【题型】解答题　【知识点】解析几何　【难度】medium
已知$\triangle ABC$的三个顶点$A(1,0)$、$B(-1,\sqrt{2})$、$C\left(3,\dfrac{\sqrt{2}}{2}\right)$。\\[6pt]
(1) 求$\triangle ABC$的三个内角；\\[6pt]
(2) 求$\angle BAC$的平分线所在直线的方程。
【解答】
\noindent
【答案】(1) $A = \arccos\left(-\dfrac{\sqrt{3}}{3}\right),\ B = \arccos\dfrac{3\sqrt{11}}{11},\ C = \arccos\dfrac{5\sqrt{33}}{33}$

\vspace{0.5em}
\noindent
(2) $y = \dfrac{5\sqrt{2} + 3\sqrt{6}}{2}(x - 1)$

\vspace{1em}
\noindent
【分析】（1）根据两点之间的距离公式结合余弦定理、反三角函数即可求得内角大小；

\noindent
（2）根据图形分析角度关系，得斜率关系式，由题意可得直线 $AB$ 和 $AC$ 的斜率，代入求解，即可得结论。

\vspace{1em}
\noindent
【详解】（1）$\triangle ABC$ 的三个顶点 $A(1,0)$、$B(-1,\sqrt{2})$、$C\left(3,\dfrac{\sqrt{2}}{2}\right)$

所以
\[
|AB| = \sqrt{[1 - (-1)]^2 + (0 - \sqrt{2})^2} = \sqrt{6},
\]
\[
|AC| = \sqrt{(1 - 3)^2 + \left(0 - \frac{\sqrt{2}}{2}\right)^2} = \frac{3\sqrt{2}}{2},
\]
\[
|BC| = \sqrt{(-1 - 3)^2 + \left(\sqrt{2} - \frac{\sqrt{2}}{2}\right)^2} = \frac{\sqrt{66}}{2}.
\]

由余弦定理可得
\[
\cos A = \frac{|AB|^2 + |AC|^2 - |BC|^2}{2|AB|\cdot|AC|} = \frac{6 + \frac{9}{2} - \frac{33}{2}}{2 \times \sqrt{6} \times \frac{3\sqrt{2}}{2}} = \frac{-6}{6\sqrt{3}} = -\frac{\sqrt{3}}{3},
\]
\[
\cos B = \frac{|AB|^2 + |BC|^2 - |AC|^2}{2|AB|\cdot|BC|} = \frac{6 + \frac{33}{2} - \frac{9}{2}}{2 \times \sqrt{6} \times \frac{\sqrt{66}}{2}} = \frac{18}{6\sqrt{11}} = \frac{3\sqrt{11}}{11},
\]
\[
\cos C = \frac{|AC|^2 + |BC|^2 - |AB|^2}{2|AC|\cdot|BC|} = \frac{\frac{9}{2} + \frac{33}{2} - 6}{2 \times \frac{3\sqrt{2}}{2} \times \frac{\sqrt{66}}{2}} = \frac{15}{3\sqrt{33}} = \frac{5\sqrt{33}}{33}.
\]

由于 $A,B,C \in (0,\pi)$，所以
\[
A = \arccos\left(-\frac{\sqrt{3}}{3}\right),\quad B = \arccos\frac{3\sqrt{11}}{11},\quad C = \arccos\frac{5\sqrt{33}}{33}.
\]

\vspace{1em}
\noindent
（2）如图，设之下 $BC$ 与 $x$ 轴交于点 $E$，$\angle BAC$ 的平分线交 $BC$ 于点 $D$，设直线 $AD$ 的斜率为 $k$。

因为 $\angle BAD = \angle DAC$，所以 $\angle BAE - \angle DAE = \angle DAE - \angle CAE$，

则
\[
\tan(\angle BAE - \angle DAE) = \tan(\angle DAE - \angle CAE),
\]
所以
\[
\frac{\tan \angle BAE - \tan \angle DAE}{1 + \tan \angle BAE \cdot \tan \angle DAE} = \frac{\tan \angle DAE - \tan \angle CAE}{1 + \tan \angle DAE \cdot \tan \angle CAE},
\]
即
\[
\frac{k_{AB} - k}{1 + k_{AB} \cdot k} = \frac{k - k_{AC}}{1 + k \cdot k_{AC}}.
\]

由题意可得直线 $AB$ 的斜率
\[
k_{AB} = \frac{\sqrt{2} - 0}{-1 - 1} = -\frac{\sqrt{2}}{2},
\]
同理可得直线 $AC$ 的斜率
\[
k_{AC} = \frac{\frac{\sqrt{2}}{2} - 0}{3 - 1} = \frac{\sqrt{2}}{4}.
\]

所以
\[
\frac{\frac{\sqrt{2}}{2} + k}{1 - \frac{\sqrt{2}}{2}k} = \frac{-k + \frac{\sqrt{2}}{4}}{1 +\frac{\sqrt{2}}{4}k},
\]
化简得 $k^2 - 5\sqrt{2}k - 1 = 0$，

解得 $k = \frac{5\sqrt{2} \pm \sqrt{54}}{2}$，结合图象可得  $k = \frac{5\sqrt{2} +\sqrt{54}}{2}$，

$\therefore$ 所求直线方程为
\[
y = \frac{5\sqrt{2} + 3\sqrt{6}}{2}(x - 1).
\]

故 $\angle BAC$ 的平分线所在直线的方程为
\[
y = \frac{5\sqrt{2} + 3\sqrt{6}}{2}(x - 1).
\]
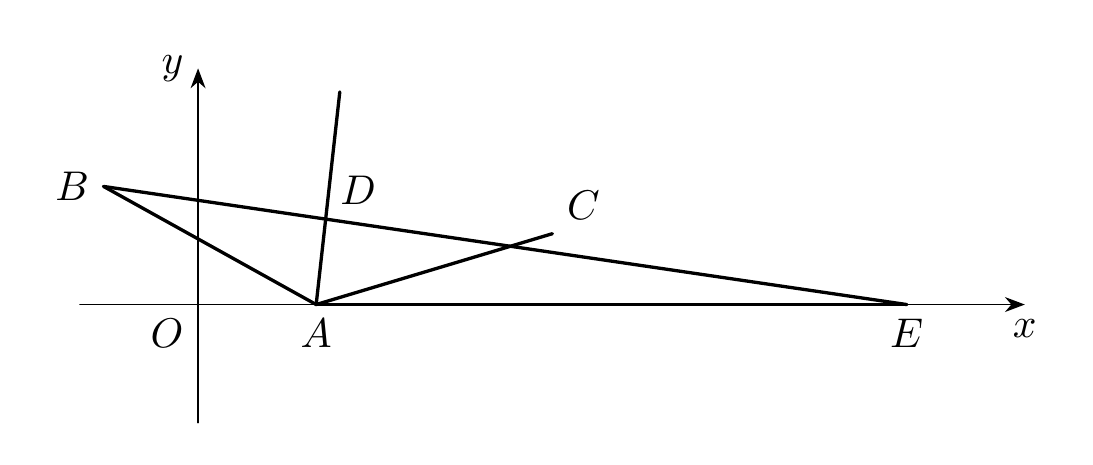